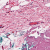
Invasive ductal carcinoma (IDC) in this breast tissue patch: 0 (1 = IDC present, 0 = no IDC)